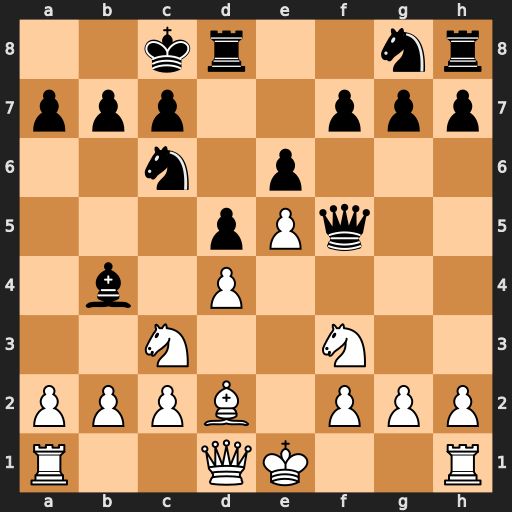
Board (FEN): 2kr2nr/ppp2ppp/2n1p3/3pPq2/1b1P4/2N2N2/PPPB1PPP/R2QK2R
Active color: w
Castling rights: KQ
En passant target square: -
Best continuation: Nh4 Bxc3 Nxf5